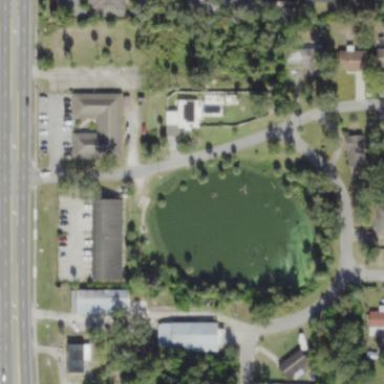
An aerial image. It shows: Park.